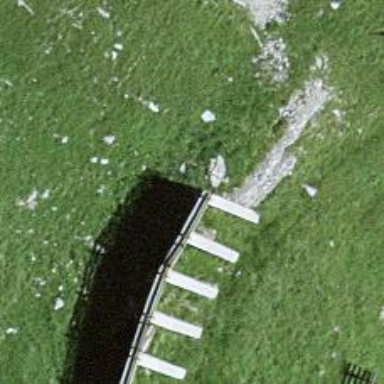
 designed to mitigate snow accumulations in specific area."